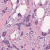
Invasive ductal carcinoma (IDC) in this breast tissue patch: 1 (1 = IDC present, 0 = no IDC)